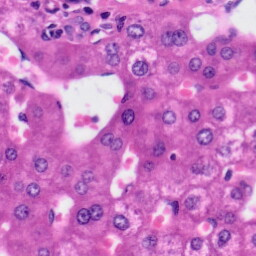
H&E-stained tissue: Liver